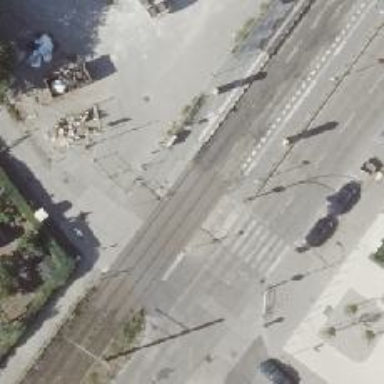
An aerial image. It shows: Uncontrolled tram railway crossing.